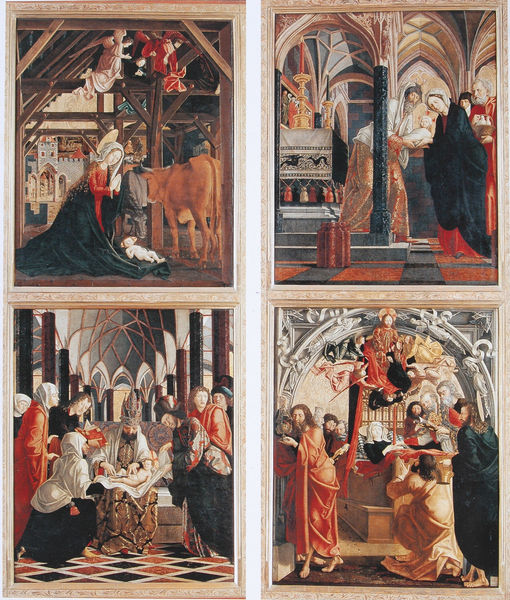
Titel: Hochaltar, Flügel-Innenseiten
Künstler: Michael Pacher
Standort: St. Wolfgang (Salzkammergut)
Institution: Wallfahrts- und Pfarrkirche
Schlagwörter: blau, gemälde, gruppe, frauen, menschen, stadt, braun, bunt, frau, grau, holz, männer, schwarz, säulen, weiss, rot, tiere, architektur, geschichte, tod, tot, trauer, gelehrte, öl, häuser, kirche, boden, kind, gotik, esel, engel, bilder, kuh, baby, bischof, lesen, bett, balken, stufen, vier, gewölbe, jungfrau, seite, text, leinwand, beten, altar, leben, gotisch, rippengewölbe, christus, jesus, priester, stall, schwaru, mitra, könige, niederländer, tempel, heilige, taufe, maria, anbetung, ochse, stier, muser, einzelbilder, auferstehung, altarbild, heimsuchung, marien, christi, himmelfahrt, geburt, krippe, weihnachten, kreuzgang, ochs, jesuskind, fliesenboden, geburt christi, geburt jesu, nimben, bethlehem, marienleben, darbringung, beschneidung, innens, leidensweg, numbus, tall, teier, heilige drei könige, marien tod, vier bilder, leichter, i8he, slesen, bescheidung